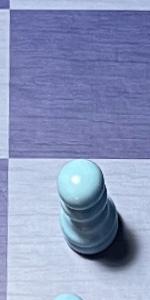
Label: Pawn_White